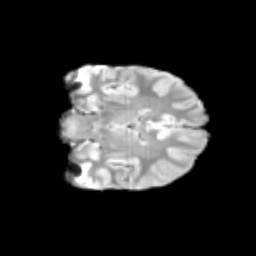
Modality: T2w
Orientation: coronal
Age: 12
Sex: male
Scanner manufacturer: siemens
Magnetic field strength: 3 T
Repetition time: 3.8 s
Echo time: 0.07 s